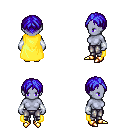
a pixel art fantasy rpg character, female body template, dark elf, purple skin, yellow cape, metal pants, blue parted hairstyle, white cloth bracers, gold boots, four views (front, back, left, right), 2x2 character sprite sheet, small pixel art, hard edges, no anti-aliasing